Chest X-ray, AP view. Patient: 37 years old, sex F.
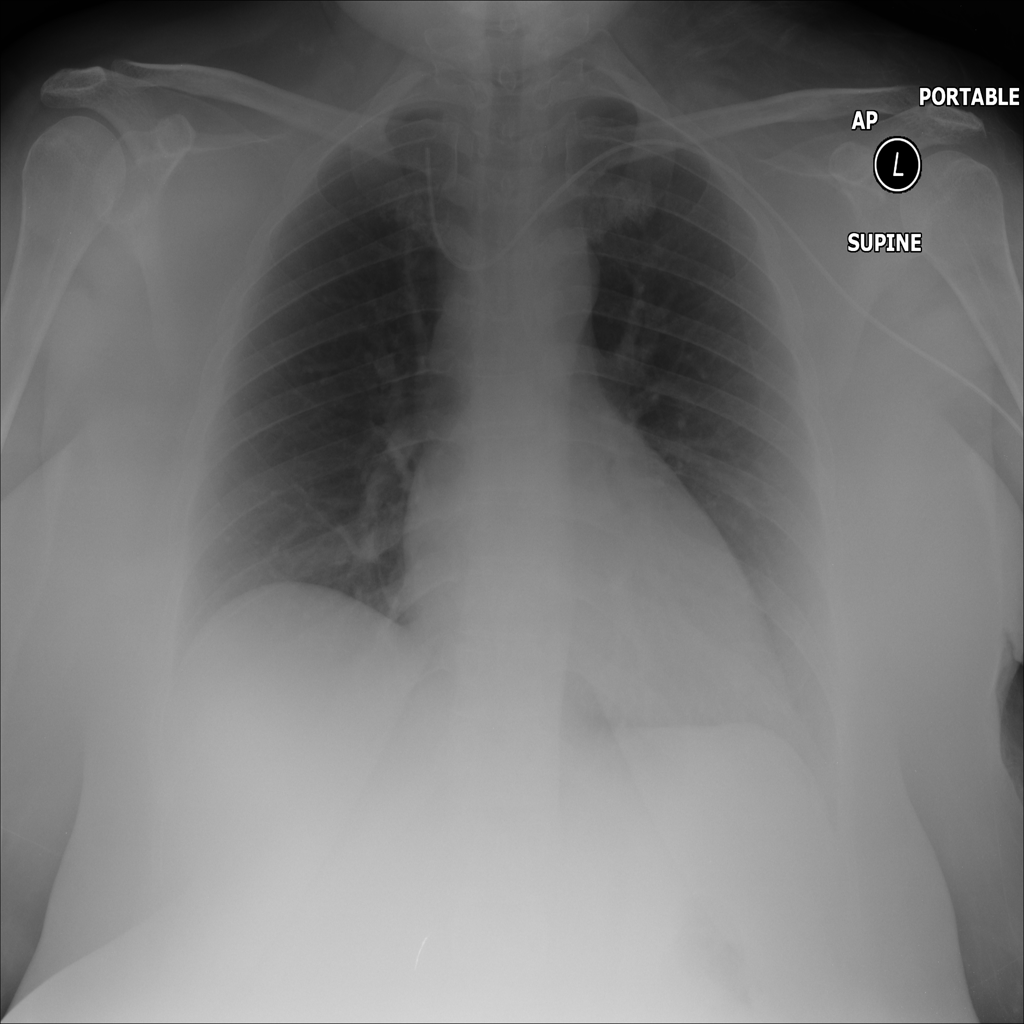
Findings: No Finding